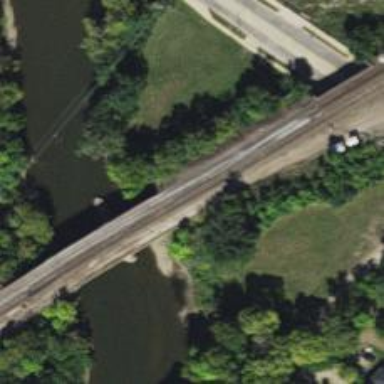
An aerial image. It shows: Bridge over railway line.